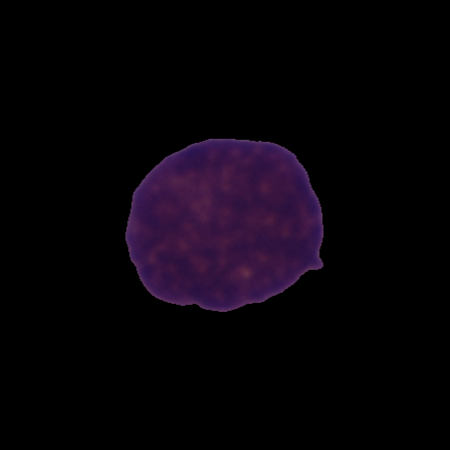
Label: cancer